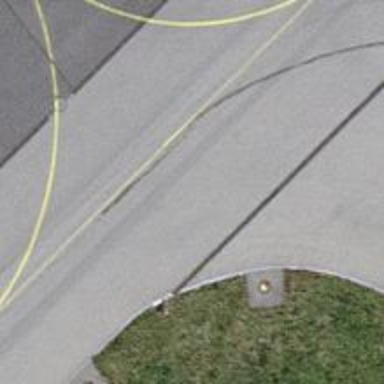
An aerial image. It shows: Image of taxiway at airport.